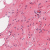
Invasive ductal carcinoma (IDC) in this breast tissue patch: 0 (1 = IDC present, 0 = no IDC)